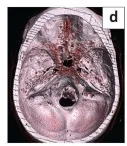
(d) Surface shaded display reveals the defect in the floor of sphenoid sinus communicating with the nasopharynx.
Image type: radiology (ct)